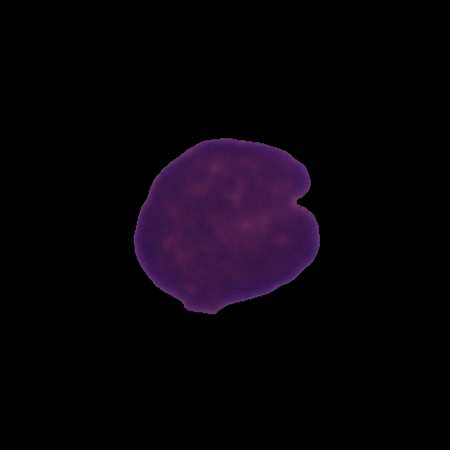
Label: cancer